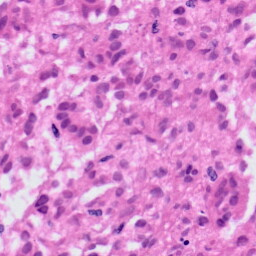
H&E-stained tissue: Skin